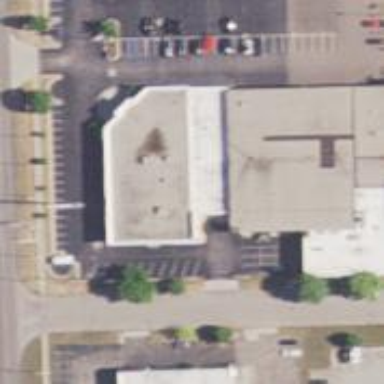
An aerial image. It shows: Building that houses car shop.